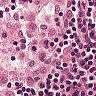
Metastatic tissue present: no